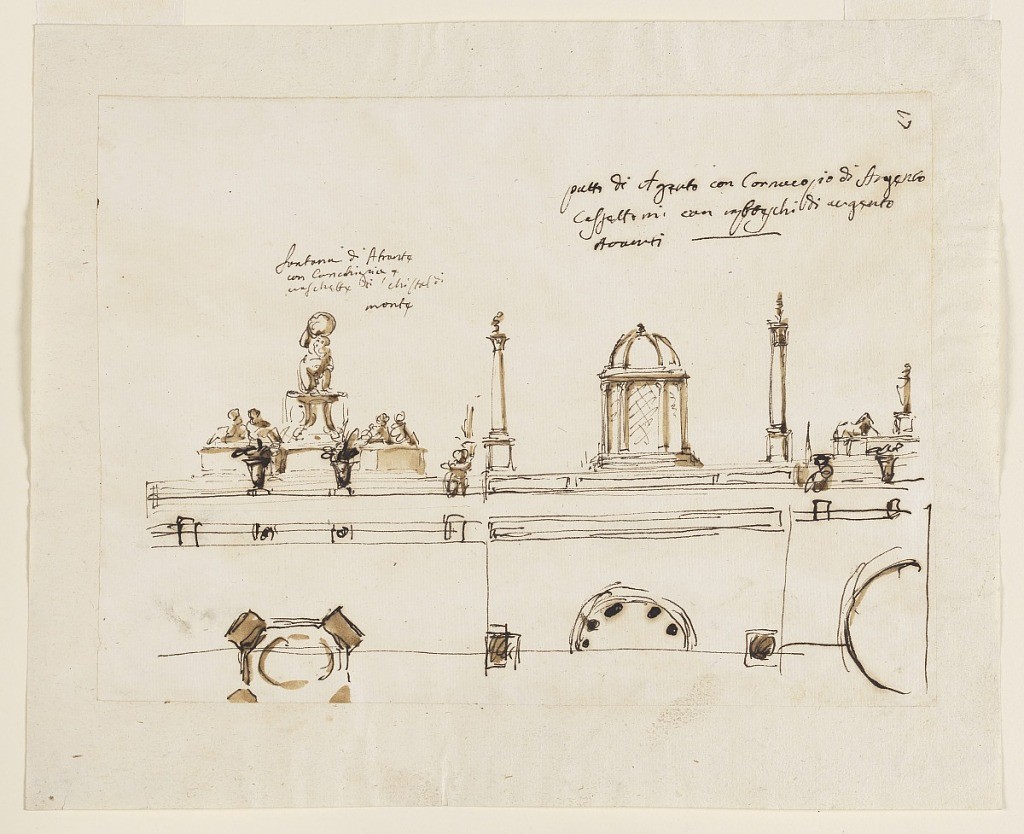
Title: Design for a Table Centerpiece
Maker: Giuseppe Barberi, Italian, 1746–1809
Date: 1790-1795
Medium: Pen and brown ink, brush and brown wash on lined off-white laid paper
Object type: Drawing
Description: "Dresser," table center piece for the Altieri family.